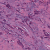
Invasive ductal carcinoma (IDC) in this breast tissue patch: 1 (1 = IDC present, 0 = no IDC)